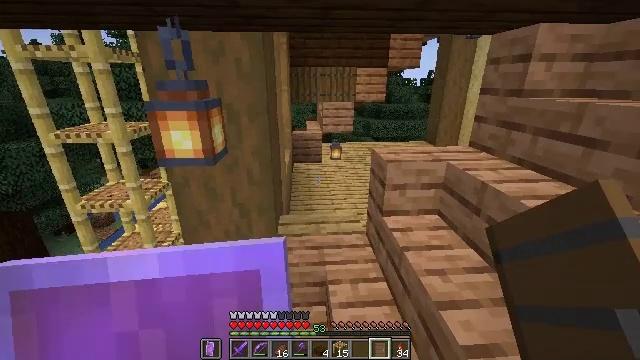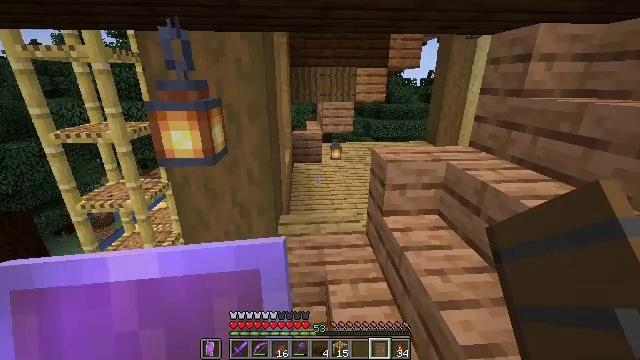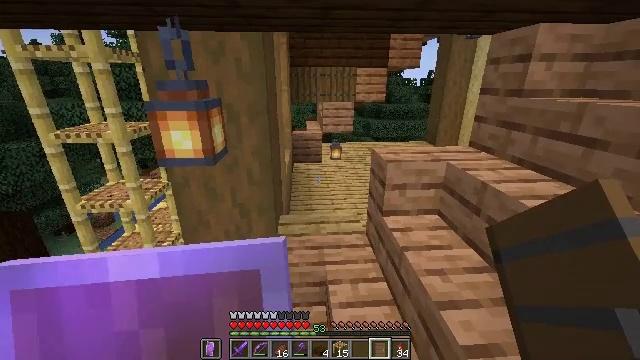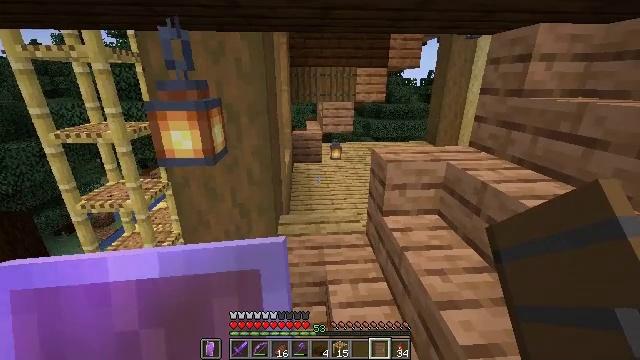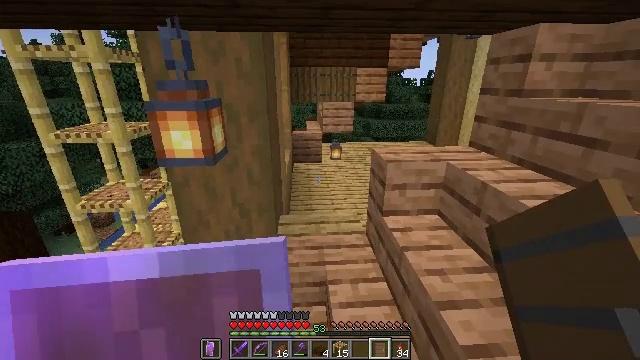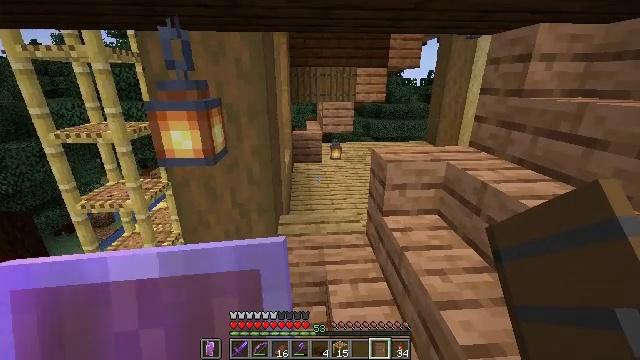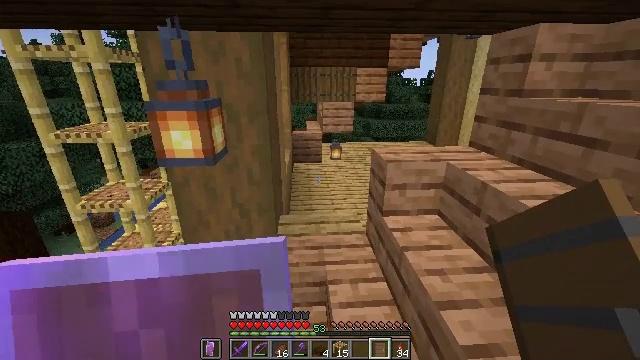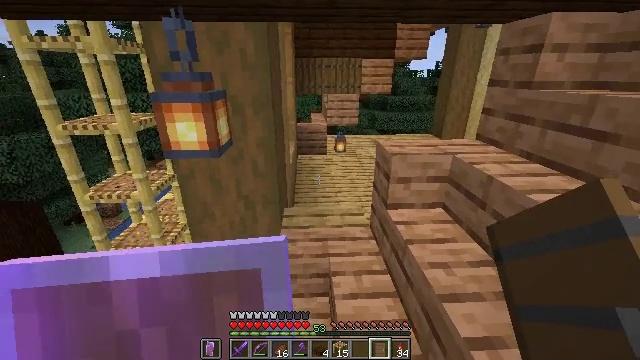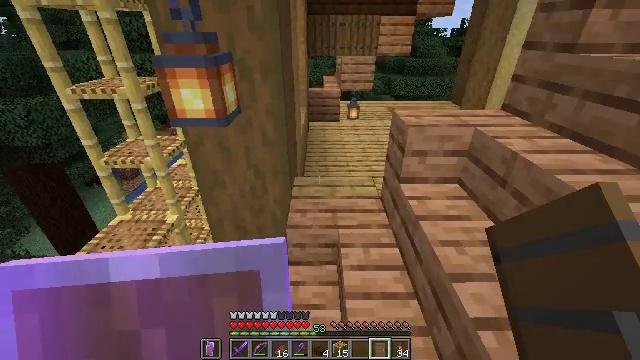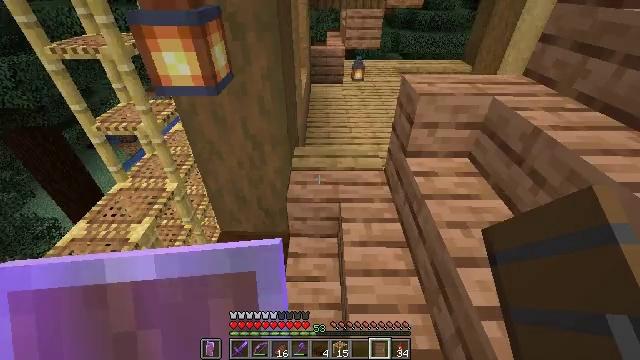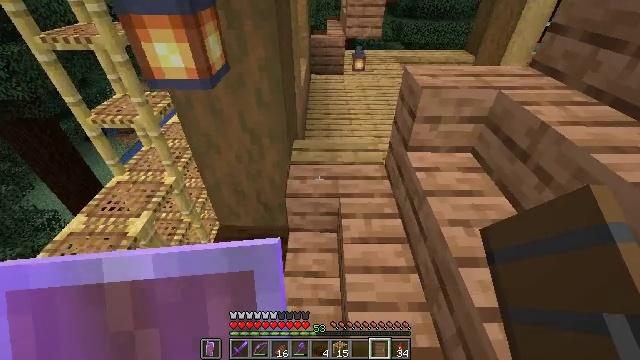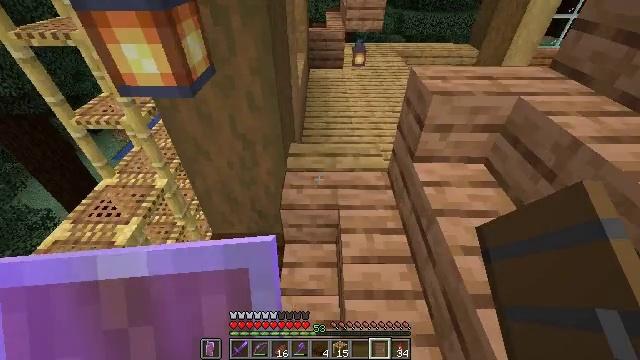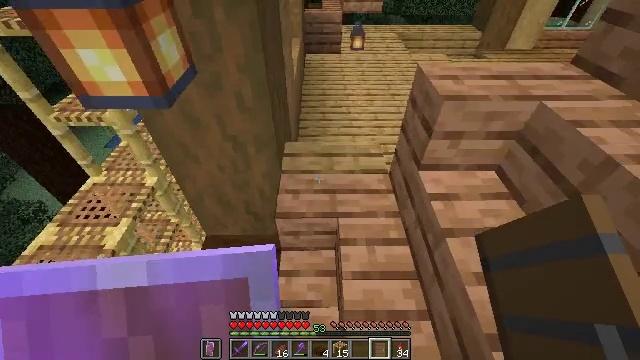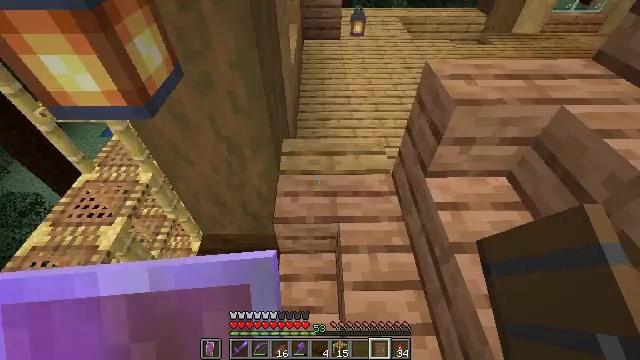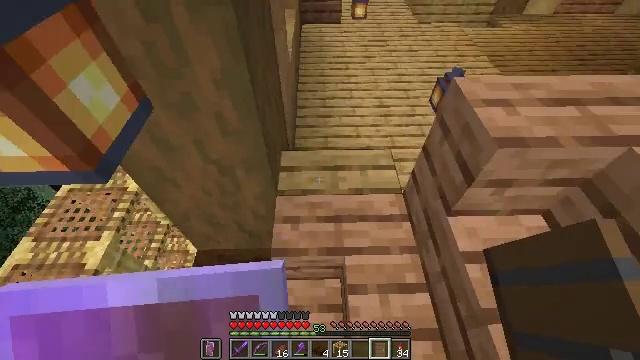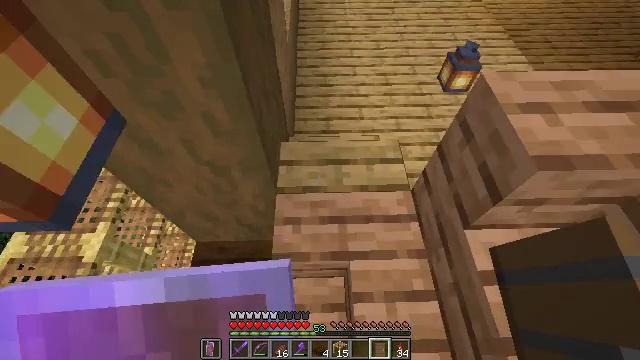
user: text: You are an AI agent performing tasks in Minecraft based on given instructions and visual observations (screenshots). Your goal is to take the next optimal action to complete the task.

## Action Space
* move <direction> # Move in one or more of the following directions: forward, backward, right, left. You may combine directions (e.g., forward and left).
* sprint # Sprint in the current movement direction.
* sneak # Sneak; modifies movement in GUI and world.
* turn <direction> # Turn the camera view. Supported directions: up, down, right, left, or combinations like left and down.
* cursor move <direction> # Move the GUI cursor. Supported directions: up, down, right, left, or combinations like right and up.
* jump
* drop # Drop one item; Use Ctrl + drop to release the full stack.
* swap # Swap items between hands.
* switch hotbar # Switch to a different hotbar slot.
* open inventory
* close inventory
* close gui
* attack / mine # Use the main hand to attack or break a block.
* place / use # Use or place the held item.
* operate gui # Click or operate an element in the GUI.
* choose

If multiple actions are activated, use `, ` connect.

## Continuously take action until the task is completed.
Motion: motion action
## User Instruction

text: Gather some oak stairs for reuse.
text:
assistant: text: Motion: no_op
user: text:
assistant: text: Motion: no_op
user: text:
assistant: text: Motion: no_op
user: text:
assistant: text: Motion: no_op
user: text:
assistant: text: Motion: no_op
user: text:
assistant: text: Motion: no_op
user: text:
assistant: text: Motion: turn left and down
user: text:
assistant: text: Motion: move forward, turn left and down
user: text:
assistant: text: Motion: move forward, turn down
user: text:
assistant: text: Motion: move forward, turn down
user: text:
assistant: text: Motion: move forward, turn down
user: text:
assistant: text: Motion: move forward, turn down
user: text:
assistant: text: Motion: move forward, turn down
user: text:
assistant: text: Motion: move forward, turn down
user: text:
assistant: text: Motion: move forward, turn down
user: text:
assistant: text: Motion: move forward, turn down
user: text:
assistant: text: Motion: move forward, turn down
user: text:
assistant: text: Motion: move forward, turn down
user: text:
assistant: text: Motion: move forward, turn down
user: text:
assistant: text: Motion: move forward, turn down
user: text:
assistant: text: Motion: move forward
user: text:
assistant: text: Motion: move forward
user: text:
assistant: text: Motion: move forward
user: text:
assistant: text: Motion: move forward
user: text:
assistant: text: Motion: move forward
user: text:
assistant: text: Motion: move forward
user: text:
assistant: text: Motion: no_op
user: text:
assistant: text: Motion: no_op
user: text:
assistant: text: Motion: turn left
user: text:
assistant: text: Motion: turn left